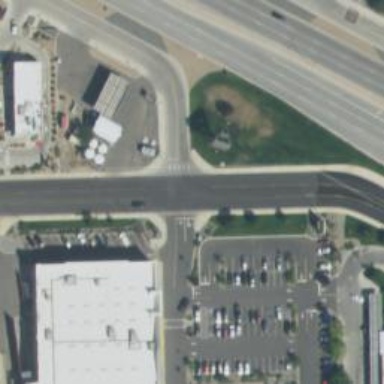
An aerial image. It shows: Uncontrolled footway crossing with zebra markings.